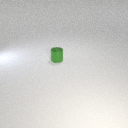
small green metal cylinder